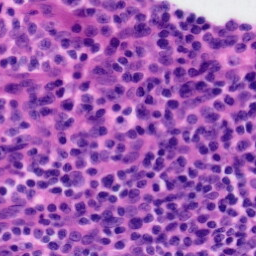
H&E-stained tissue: Tonsil